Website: macys
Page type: account-dashboard
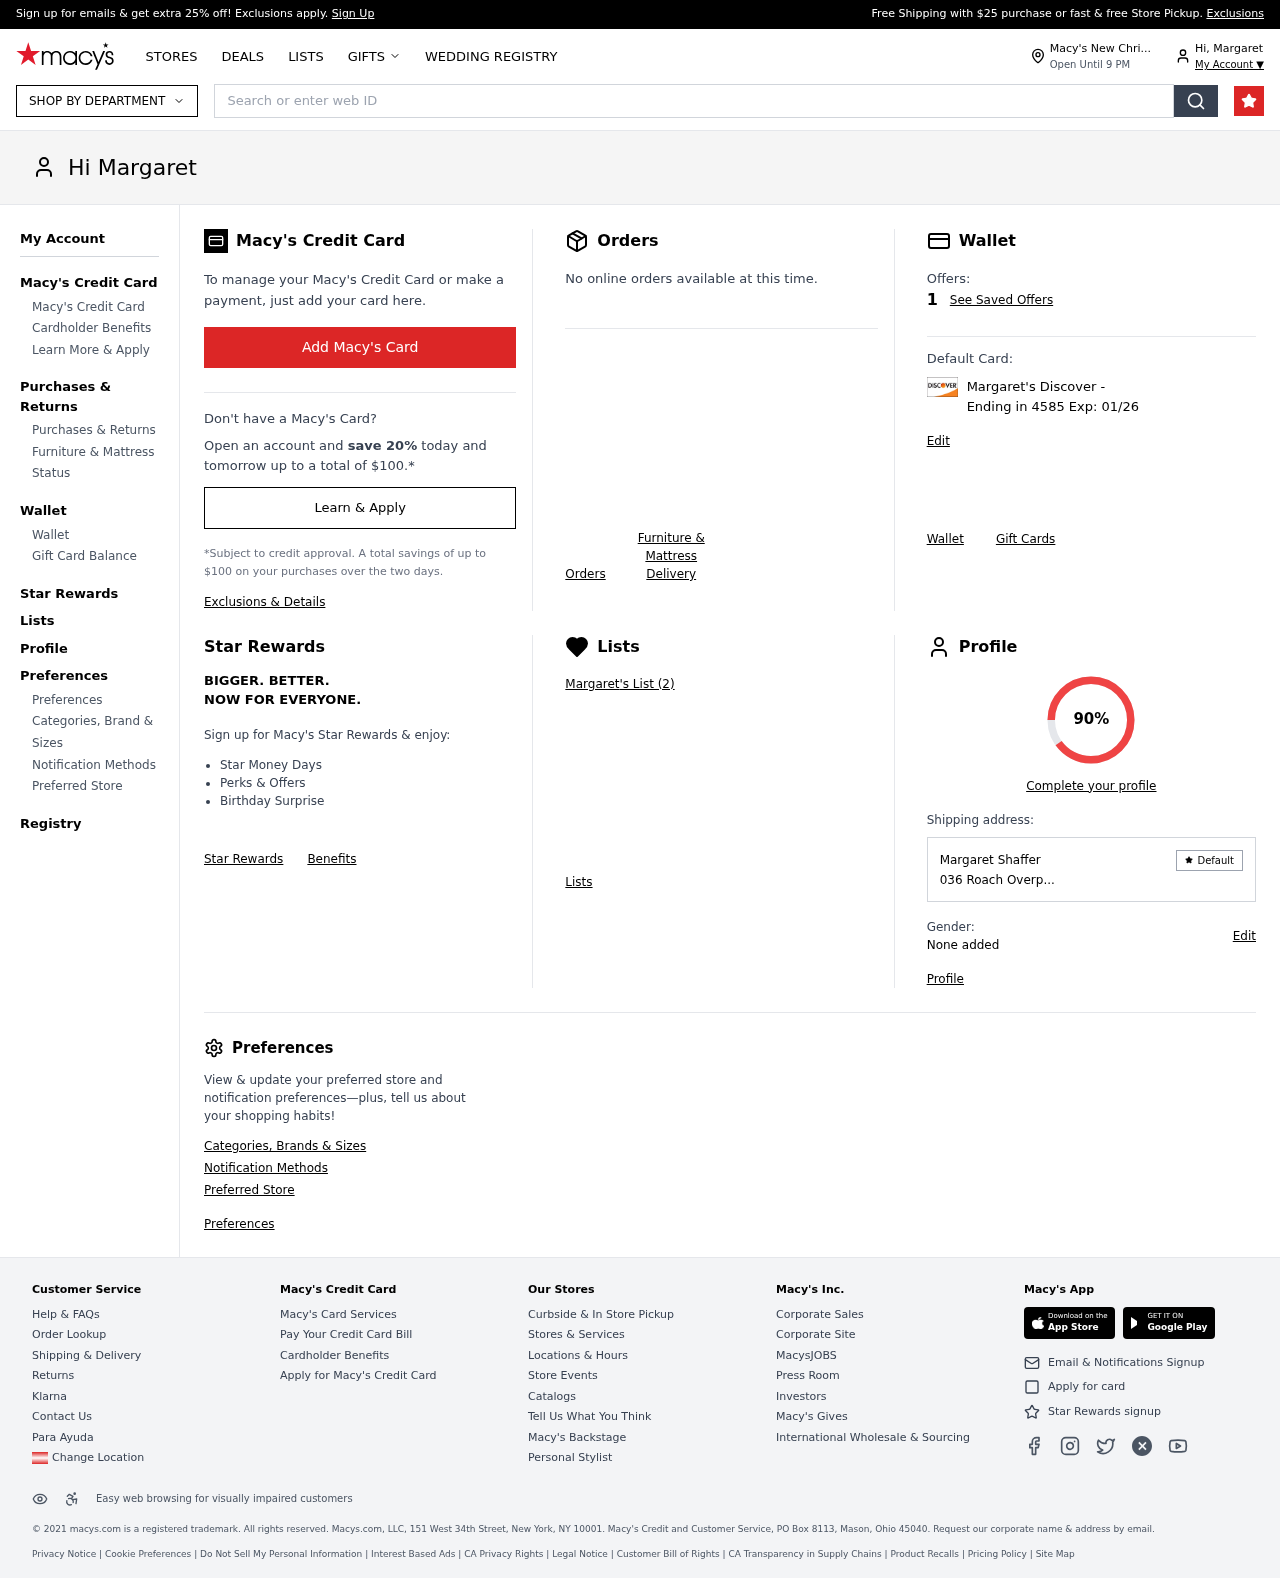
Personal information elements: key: PII_CARD_LAST4
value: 4585
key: PII_CARD_TYPE
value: Discover
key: PII_CITY
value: New Chri
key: PII_FIRSTNAME
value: Margaret
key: PII_FULLNAME
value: Margaret Shaffer
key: PII_STREET
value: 036 Roach Overp
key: PII_CARD_EXPIRY
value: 01/26
Search elements: key: HEADER_SEARCH
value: Search or enter web ID